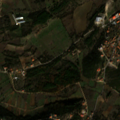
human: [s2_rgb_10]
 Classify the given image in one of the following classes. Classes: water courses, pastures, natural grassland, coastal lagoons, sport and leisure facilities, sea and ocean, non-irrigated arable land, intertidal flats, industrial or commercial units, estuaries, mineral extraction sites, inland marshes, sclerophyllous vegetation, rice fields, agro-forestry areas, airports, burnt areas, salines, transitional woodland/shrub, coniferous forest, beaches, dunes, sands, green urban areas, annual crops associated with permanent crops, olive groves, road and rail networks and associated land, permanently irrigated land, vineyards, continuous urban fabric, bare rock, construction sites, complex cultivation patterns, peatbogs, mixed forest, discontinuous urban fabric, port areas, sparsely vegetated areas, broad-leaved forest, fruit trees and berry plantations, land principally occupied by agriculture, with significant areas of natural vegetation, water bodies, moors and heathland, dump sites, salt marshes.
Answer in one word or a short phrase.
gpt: discontinuous urban fabric, vineyards, olive groves, annual crops associated with permanent crops, land principally occupied by agriculture, with significant areas of natural vegetation, transitional woodland/shrub